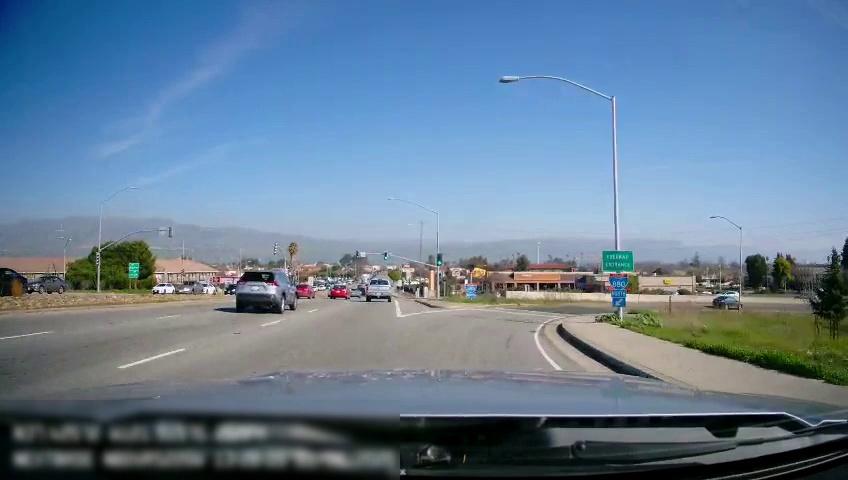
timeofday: Day
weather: Sunny
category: Drivable Space
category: Vehicles | Truck
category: Vehicles | SUV
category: Vehicles | SUV
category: Vehicles | Car
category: Vehicles | Car
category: Vehicles | Car
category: Vehicles | SUV
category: Vehicles | SUV
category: Vehicles | Car
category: Vehicles | Car
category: Vehicles | Car
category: Vehicles | Car
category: Lanes | Current Lane
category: Lanes | Current Lane
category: Lanes | Opposite Lane
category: Lanes | Alternate Lane
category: Lanes | Alternate Lane
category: Traffic | Signs
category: Traffic | Signs
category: Traffic | Lights
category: Traffic | Lights
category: Traffic | Lights
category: Traffic | Signs
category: Traffic | Lights